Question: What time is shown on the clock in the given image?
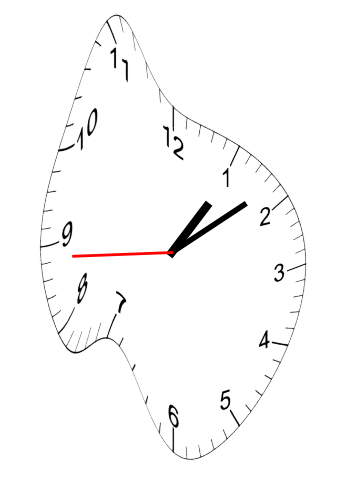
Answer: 01:08:44